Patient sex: M
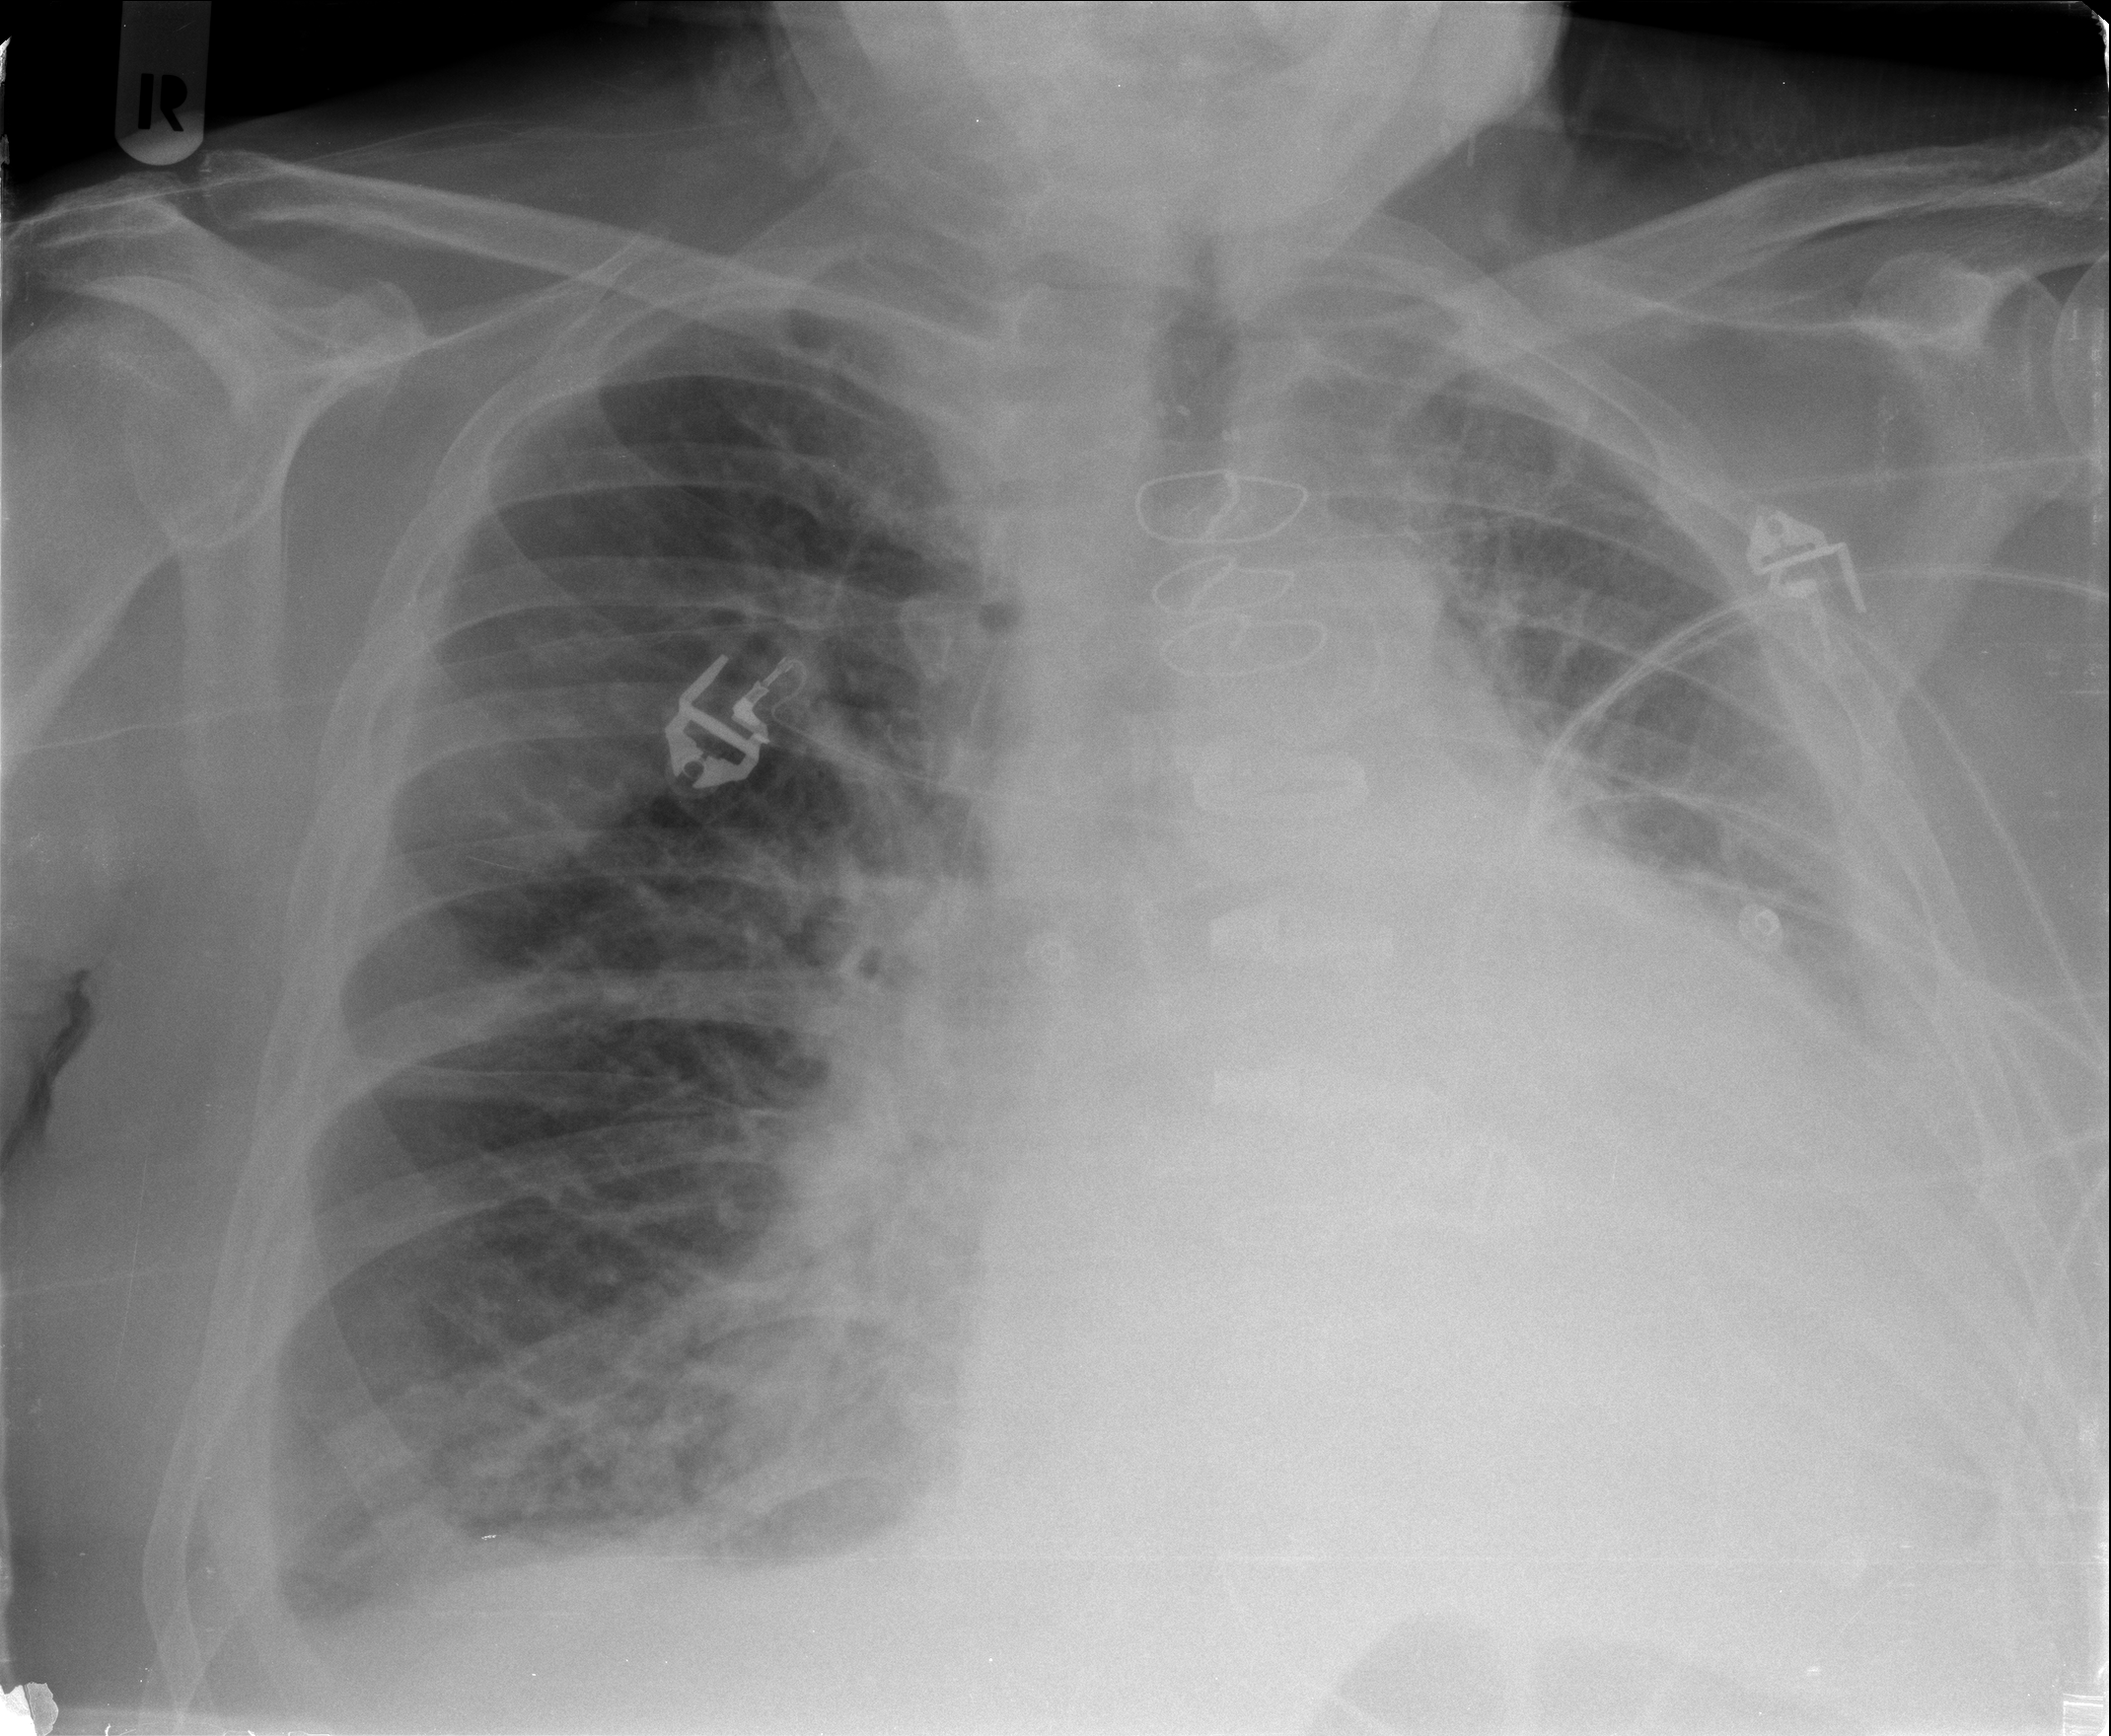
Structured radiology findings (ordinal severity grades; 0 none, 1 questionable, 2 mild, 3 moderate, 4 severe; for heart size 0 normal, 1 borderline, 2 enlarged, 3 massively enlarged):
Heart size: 3
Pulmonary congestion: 2
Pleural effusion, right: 2
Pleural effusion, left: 3
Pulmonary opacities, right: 2
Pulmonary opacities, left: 1
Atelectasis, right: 2
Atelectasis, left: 2